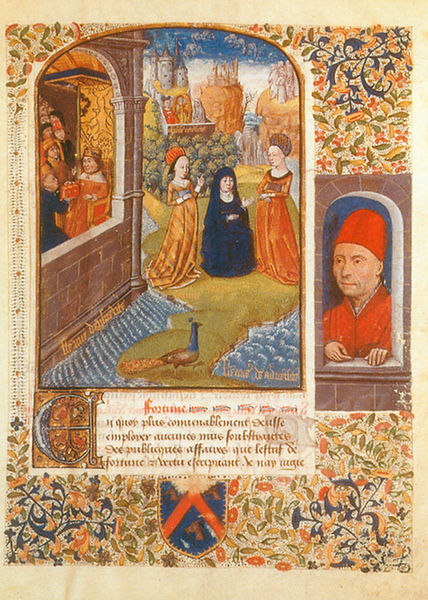
Titel: Estrif de Fortune et Vertu
Künstler: Martin Le Franc
Institution: Paris, Bibliothèque de l’Arsenal
Schlagwörter: baum, felsen, gemälde, mann, wasser, fluss, frauen, gelb, grün, mädchen, stadt, bunt, fenster, frau, hut, kleid, kleider, säule, zimmer, gebäude, rasen, rot, wiese, ornament, kappe, mütze, hände, gold, mantel, blatt, pflanzen, krone, prinzessin, wald, turm, garten, farbig, schrift, bogen, man, mauer, bischof, könig, papst, thron, inschrift, dekor, ornamente, buch, burg, gemalt, türme, druck, seite, text, pfau, geschenk, buchseite, wappen, mittelalter, prinz, schatulle, maria, katharina, buchmalerei, stundenbuch, madam, pfua, livres d'heures